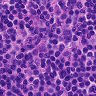
Metastatic tissue present: no